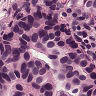
Metastatic tissue present: yes